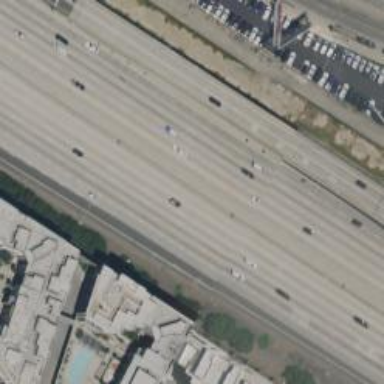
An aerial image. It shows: Motorway.